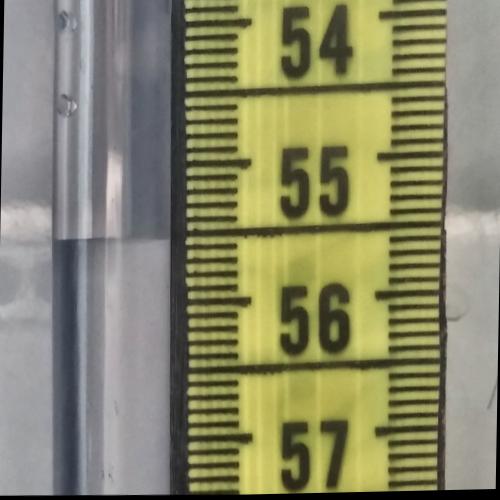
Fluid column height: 55.6 cm